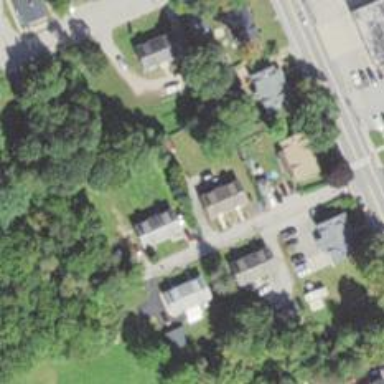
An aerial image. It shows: Residential driveway designated as service road.